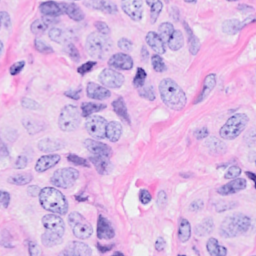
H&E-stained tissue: Breast